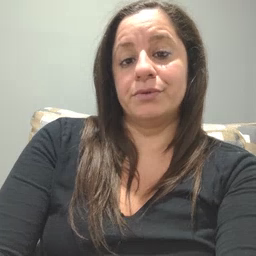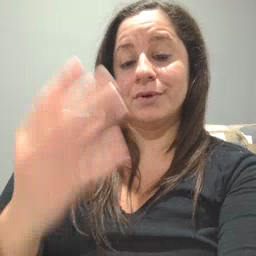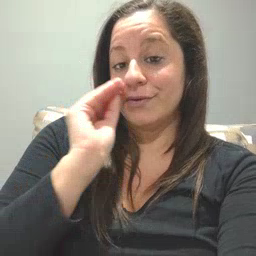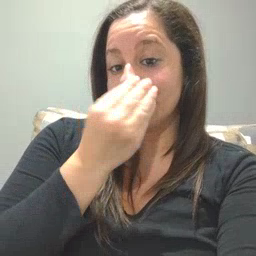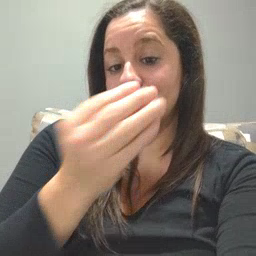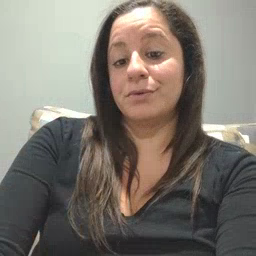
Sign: flower